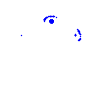
Particle: electron